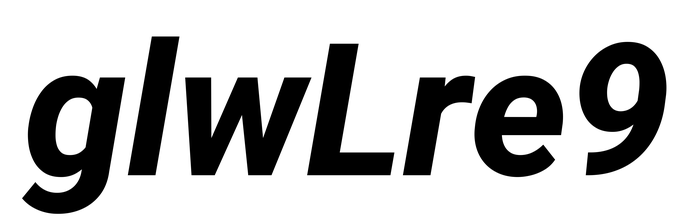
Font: Roboto-Italic_ExtraBold_Italic